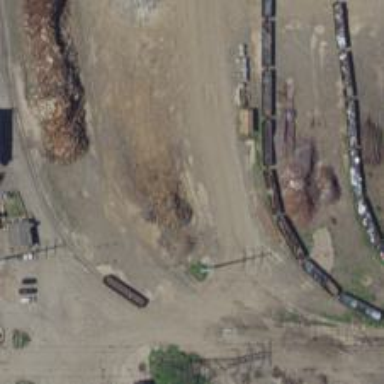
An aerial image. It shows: Railway spur service.